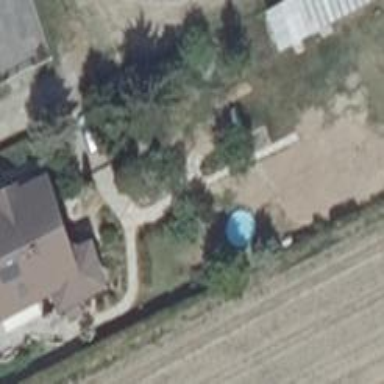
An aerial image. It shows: Swimming pool located in leisure land.